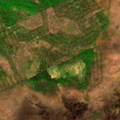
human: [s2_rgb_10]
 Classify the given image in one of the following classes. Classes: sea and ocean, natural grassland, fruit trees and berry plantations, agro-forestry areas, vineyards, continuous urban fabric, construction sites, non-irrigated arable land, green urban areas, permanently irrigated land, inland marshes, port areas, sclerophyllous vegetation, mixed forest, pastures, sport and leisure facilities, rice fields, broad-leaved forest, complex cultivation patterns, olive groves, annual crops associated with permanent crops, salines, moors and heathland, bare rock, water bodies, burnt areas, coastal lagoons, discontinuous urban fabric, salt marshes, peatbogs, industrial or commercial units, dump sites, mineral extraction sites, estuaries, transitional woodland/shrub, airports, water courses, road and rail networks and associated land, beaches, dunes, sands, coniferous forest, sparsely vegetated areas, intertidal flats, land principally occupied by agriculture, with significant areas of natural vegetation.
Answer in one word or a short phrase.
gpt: mixed forest, transitional woodland/shrub, peatbogs